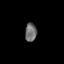
Tissue: prostate
Cell type: T cells
Senescence score: 0.7506
Nuclear area (px): 211
Mean DAPI intensity: 109.37